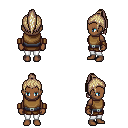
a pixel art fantasy rpg character, female body template, human, dark skin, leather chest armor, white pants, white blonde long topknot hairstyle, leather bracers, four views (front, back, left, right), 2x2 character sprite sheet, small pixel art, hard edges, no anti-aliasing